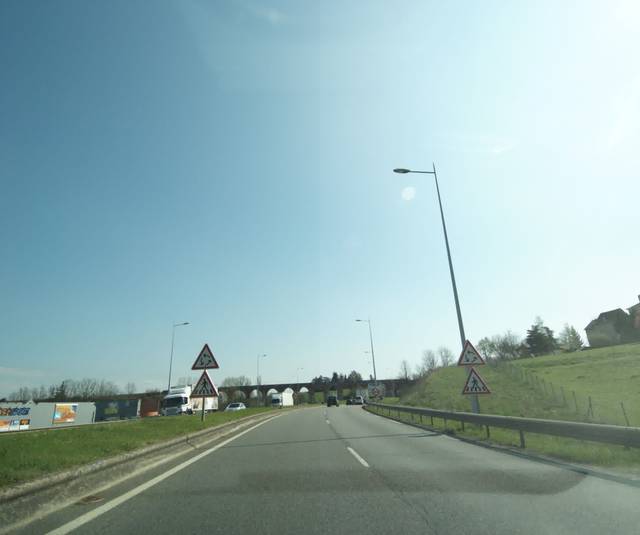
Region: France
Coordinates: 44.363, 2.573